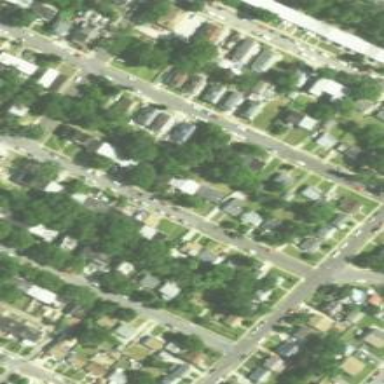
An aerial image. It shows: Residential road.